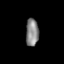
Tissue: lung
Cell type: Epithelial cells
Senescence score: 0.2191
Nuclear area (px): 347
Mean DAPI intensity: 133.13